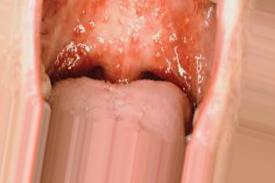
Condition: Mouth Ulcer